Question: When I tried the <URL> example code in a react-native project, It was unable to find the image:
'icon={require('./flux.png')}',
When I comment out this line, everything works OK.
Below is the react-native console info:
!
I have already copy the flux@3x.png to JS folder, But it does not seem to work. Any thought on this problem?
[2]:
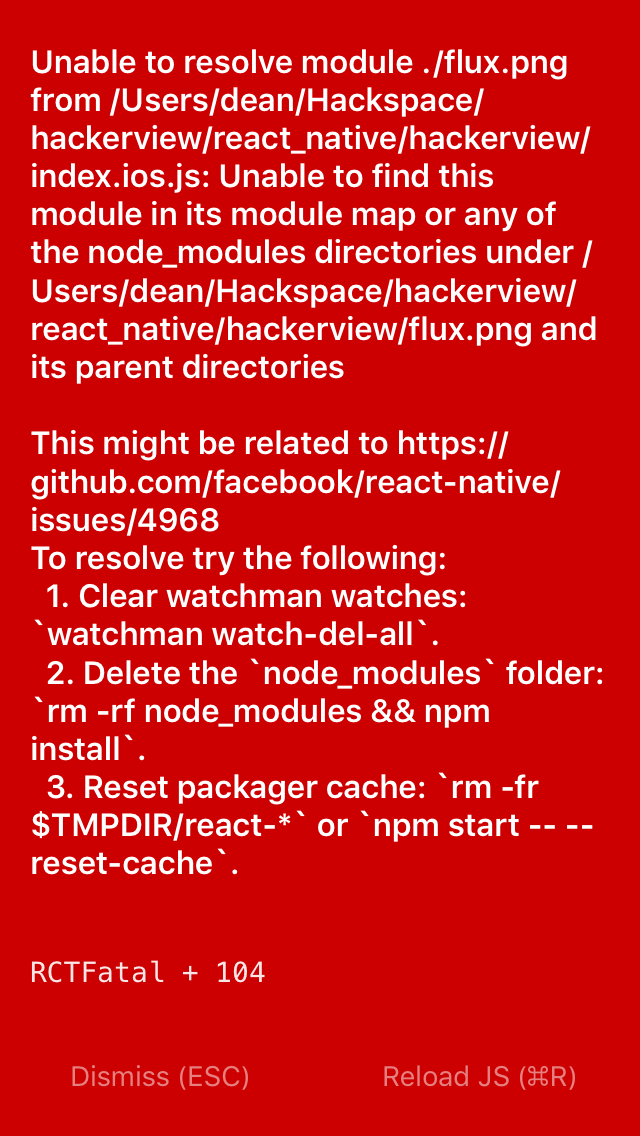
Answer: After goole-ing, here I get the solution:
As the <URL> image file needed to placed to somewhere in your source code tree and reference it as below:
'<Image source={require('./flux.png')} />'